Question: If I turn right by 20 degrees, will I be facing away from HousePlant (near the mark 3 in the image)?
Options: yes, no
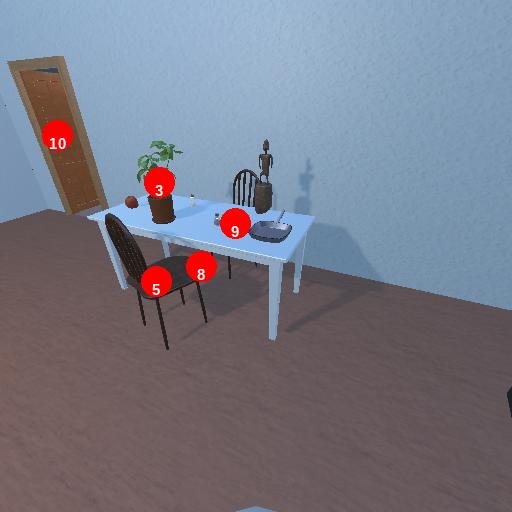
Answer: yes